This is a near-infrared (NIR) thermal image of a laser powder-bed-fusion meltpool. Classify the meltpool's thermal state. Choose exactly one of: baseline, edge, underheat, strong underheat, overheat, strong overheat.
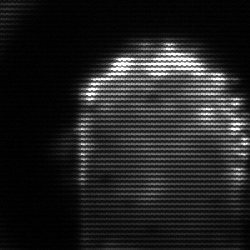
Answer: baseline